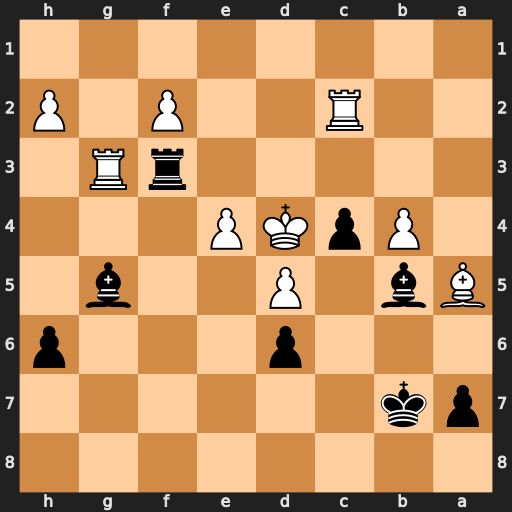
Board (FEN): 8/pk6/3p3p/Bb1P2b1/1PpKP3/5rR1/2R2P1P/8
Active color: b
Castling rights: -
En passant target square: -
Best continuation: Rd3+ Rxd3 cxd3 Ra2 d2 Rxd2 Bxd2